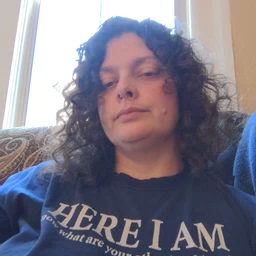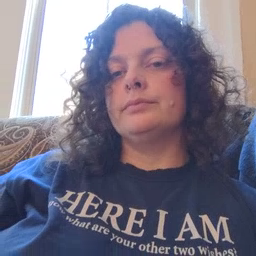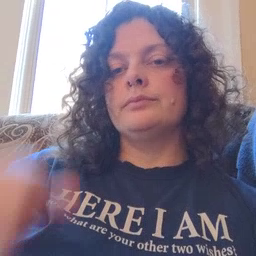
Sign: shower